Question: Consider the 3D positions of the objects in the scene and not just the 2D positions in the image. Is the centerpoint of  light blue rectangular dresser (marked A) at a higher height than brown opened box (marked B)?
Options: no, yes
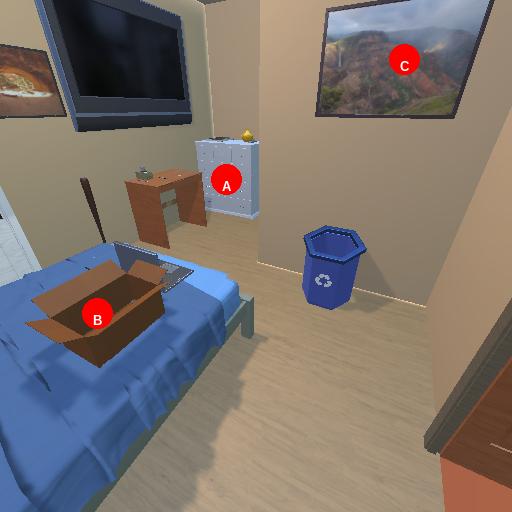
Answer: no